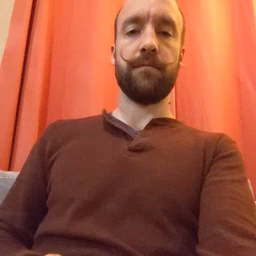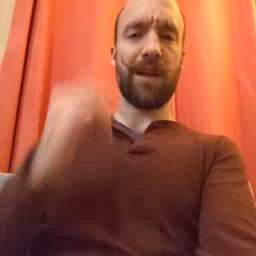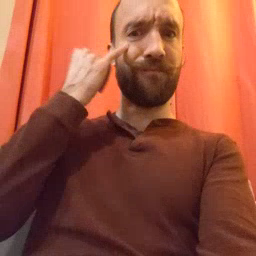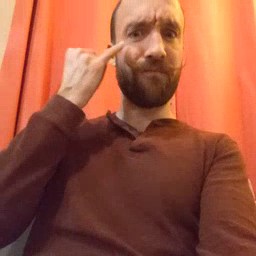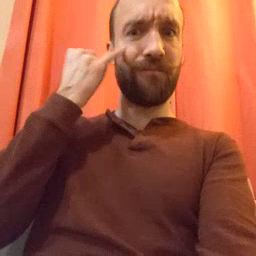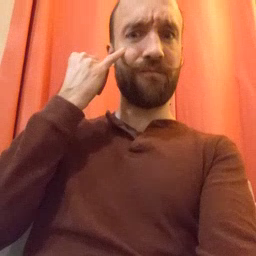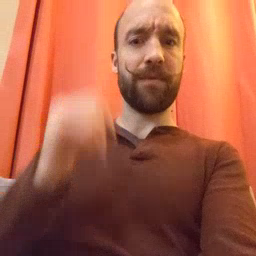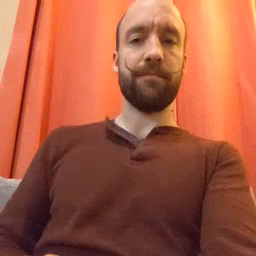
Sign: if